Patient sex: F
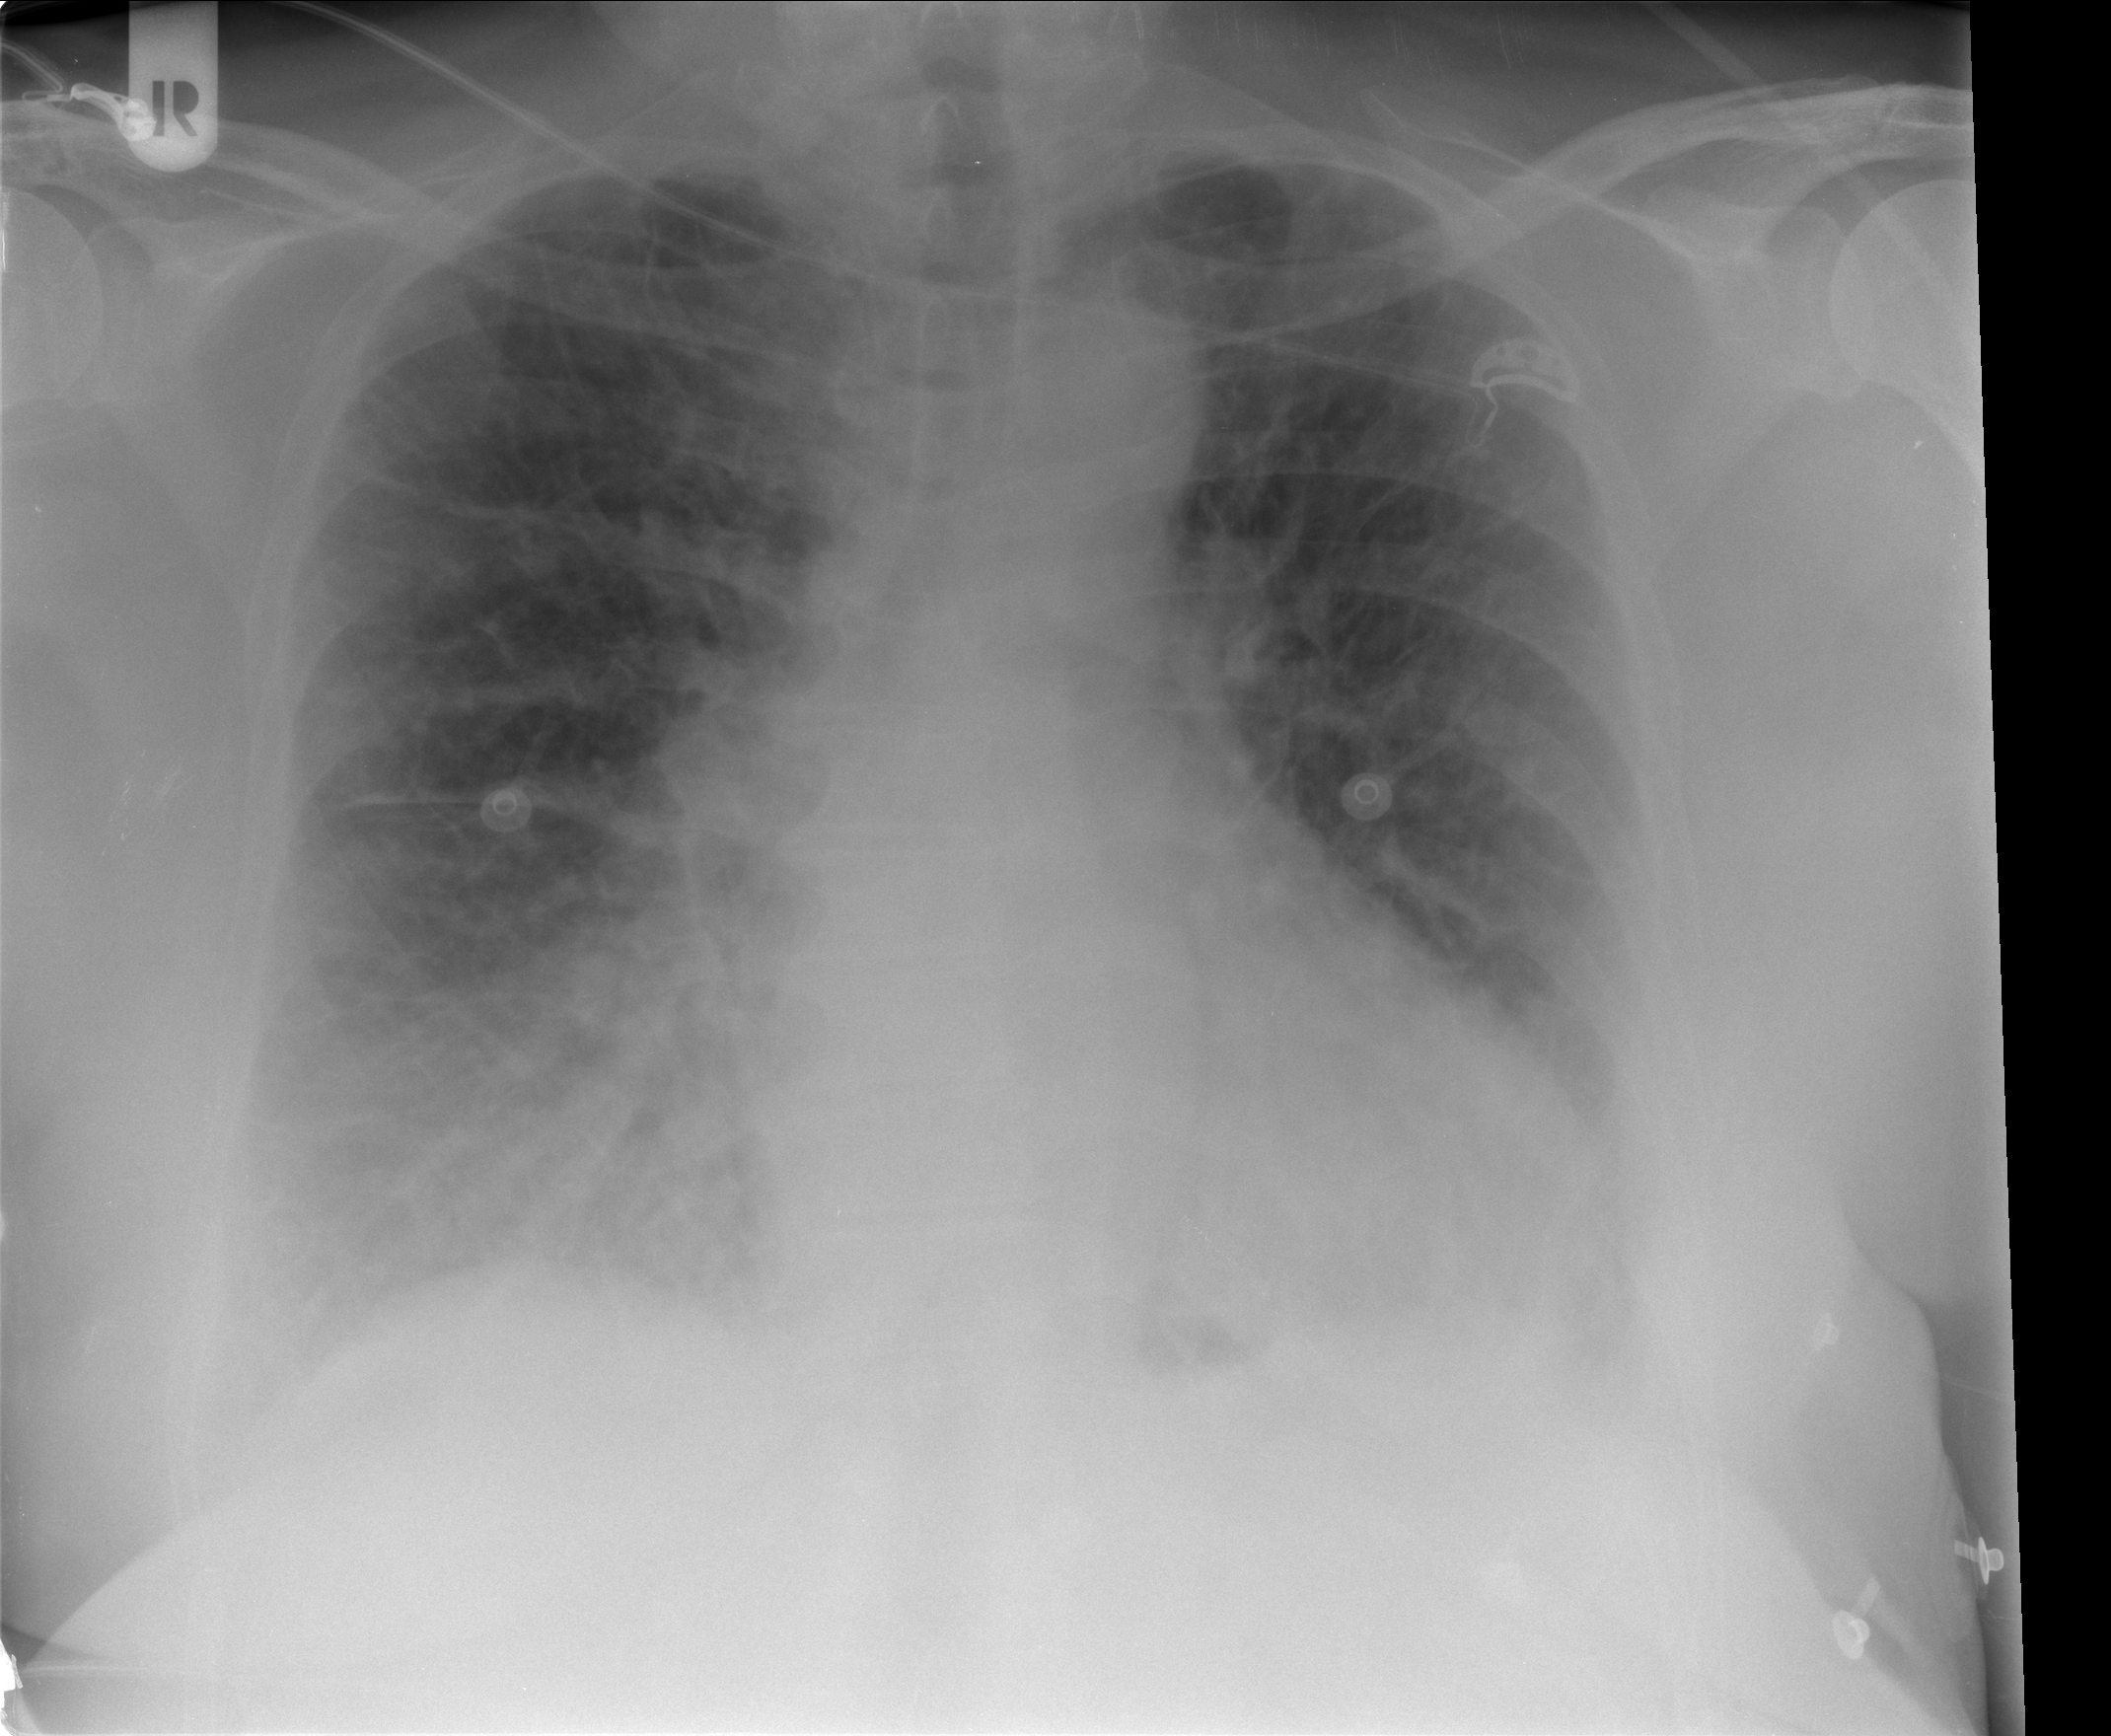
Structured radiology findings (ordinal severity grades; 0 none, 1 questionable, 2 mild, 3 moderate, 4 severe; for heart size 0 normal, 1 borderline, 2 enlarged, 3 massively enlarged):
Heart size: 1
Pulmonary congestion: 2
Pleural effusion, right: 2
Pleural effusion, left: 1
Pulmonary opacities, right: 2
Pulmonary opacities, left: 2
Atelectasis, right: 2
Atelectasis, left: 2